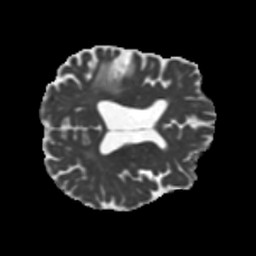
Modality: MD
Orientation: axial
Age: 75
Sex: male
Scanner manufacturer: siemens
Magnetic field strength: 3 T
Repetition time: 5.25 s
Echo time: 0.08 s